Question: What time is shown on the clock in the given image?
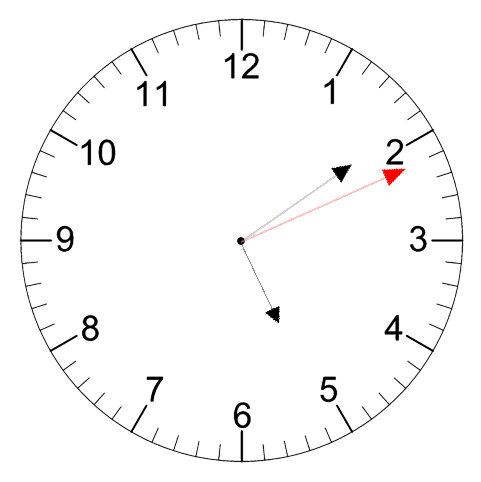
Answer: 05:09:11